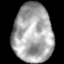
Tissue: lung
Cell type: Epithelial cells
Senescence score: 0.1441
Nuclear area (px): 2276
Mean DAPI intensity: 166.036